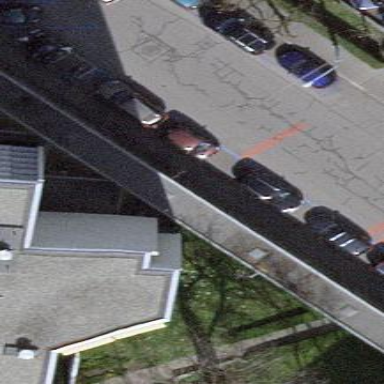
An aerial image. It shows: View of roof of building.